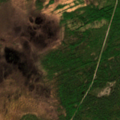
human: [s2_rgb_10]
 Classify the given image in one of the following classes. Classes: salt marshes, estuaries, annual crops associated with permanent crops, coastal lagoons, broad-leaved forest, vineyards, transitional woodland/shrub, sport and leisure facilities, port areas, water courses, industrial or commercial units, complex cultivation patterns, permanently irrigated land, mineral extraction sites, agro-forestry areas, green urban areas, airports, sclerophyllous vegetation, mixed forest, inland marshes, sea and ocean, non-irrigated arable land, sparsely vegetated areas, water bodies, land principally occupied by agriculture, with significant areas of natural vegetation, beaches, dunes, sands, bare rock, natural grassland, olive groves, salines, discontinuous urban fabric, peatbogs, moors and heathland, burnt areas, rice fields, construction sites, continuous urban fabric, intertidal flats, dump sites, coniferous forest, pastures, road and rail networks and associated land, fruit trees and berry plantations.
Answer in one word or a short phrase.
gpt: coniferous forest, mixed forest, peatbogs